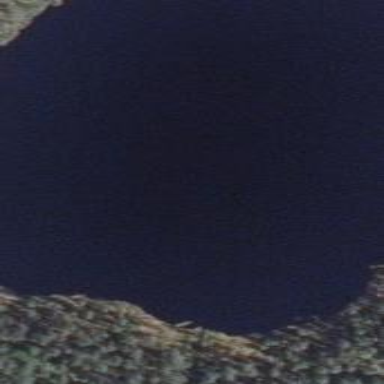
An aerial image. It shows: Lake with natural water.